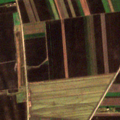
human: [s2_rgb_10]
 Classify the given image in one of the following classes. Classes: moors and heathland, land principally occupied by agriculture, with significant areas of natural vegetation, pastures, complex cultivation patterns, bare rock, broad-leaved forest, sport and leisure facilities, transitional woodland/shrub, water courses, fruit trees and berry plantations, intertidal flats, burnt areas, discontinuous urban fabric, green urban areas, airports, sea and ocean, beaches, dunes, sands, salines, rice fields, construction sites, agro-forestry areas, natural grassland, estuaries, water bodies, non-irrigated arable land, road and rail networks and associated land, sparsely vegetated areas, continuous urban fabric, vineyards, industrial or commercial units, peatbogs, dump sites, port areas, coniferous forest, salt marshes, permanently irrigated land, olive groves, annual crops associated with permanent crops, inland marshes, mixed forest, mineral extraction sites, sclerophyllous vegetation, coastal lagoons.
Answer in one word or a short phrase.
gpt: non-irrigated arable land